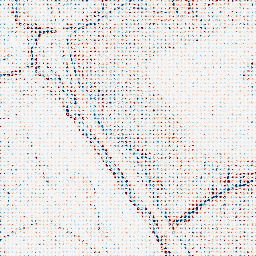
Category: classical
Decomposition family: uniform
Decomposition parameters: size: 3
Upsampling method: sinc_hamming
Upsampling parameters: scale: 8
kernel_size: 4
Upsampling scale: 8